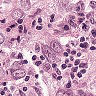
Metastatic tissue present: yes